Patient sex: M
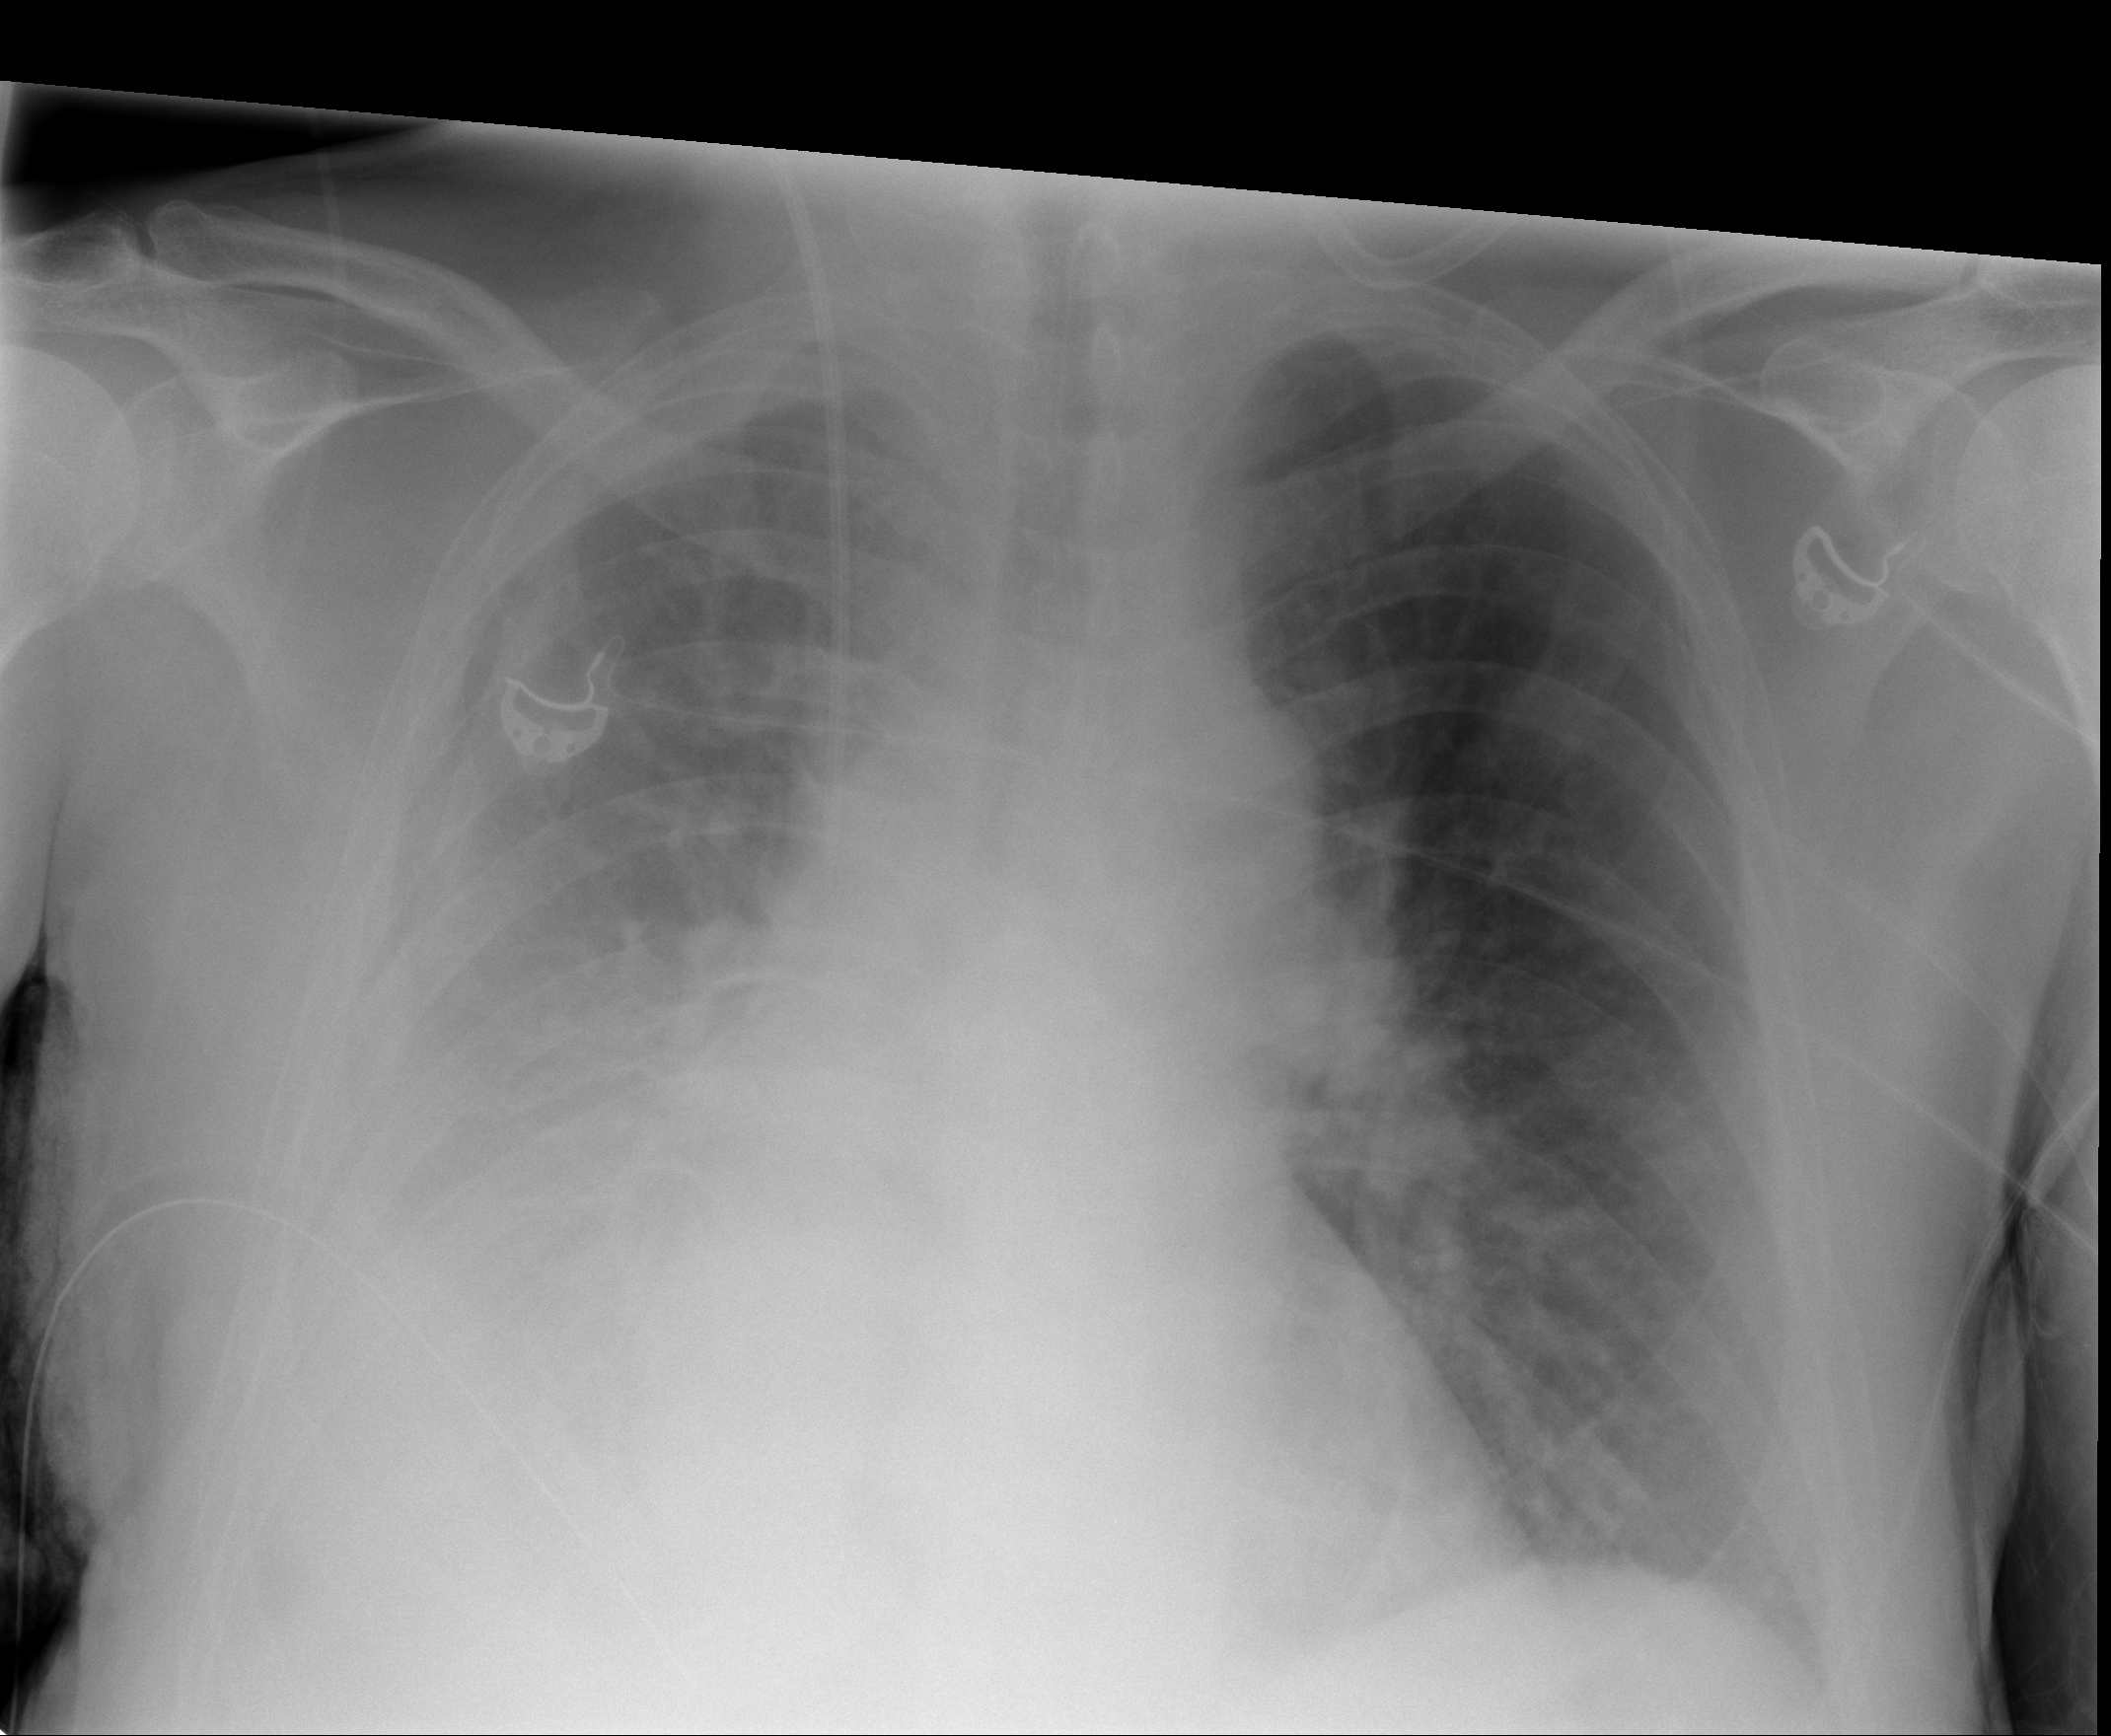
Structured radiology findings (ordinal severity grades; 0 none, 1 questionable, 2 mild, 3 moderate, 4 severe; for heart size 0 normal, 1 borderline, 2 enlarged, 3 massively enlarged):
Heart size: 1
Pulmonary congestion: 0
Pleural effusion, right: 3
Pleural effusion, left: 1
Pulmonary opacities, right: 0
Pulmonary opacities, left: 0
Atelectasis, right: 2
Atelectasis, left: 2